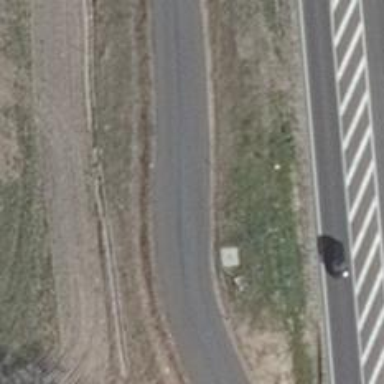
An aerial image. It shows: Passing place on the road.